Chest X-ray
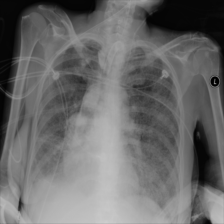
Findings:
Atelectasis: negative
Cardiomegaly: negative
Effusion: negative
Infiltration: negative
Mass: positive
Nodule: positive
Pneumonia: negative
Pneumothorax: negative
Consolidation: negative
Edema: negative
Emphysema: negative
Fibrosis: negative
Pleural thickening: negative
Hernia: negative